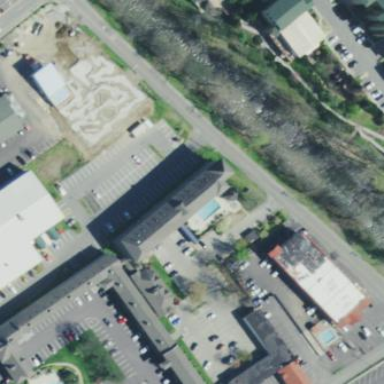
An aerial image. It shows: Hotel building.